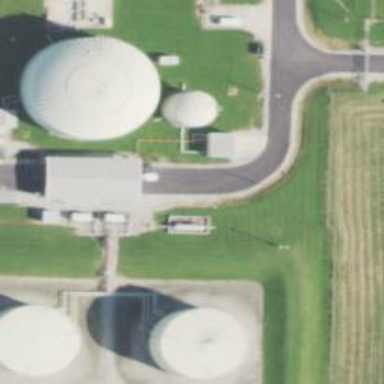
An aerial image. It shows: Storage tank with man-made structure.